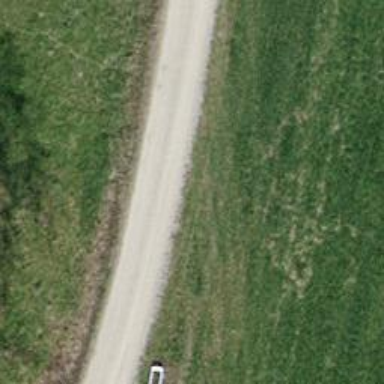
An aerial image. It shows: Gravel track with grade 2 tracktype.